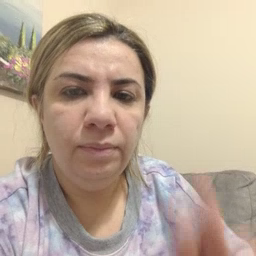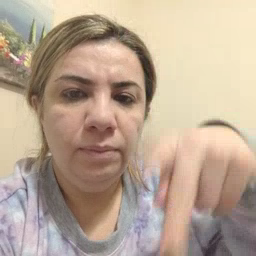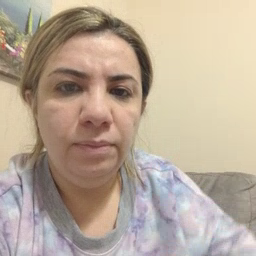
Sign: up